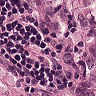
Metastatic tissue present: yes